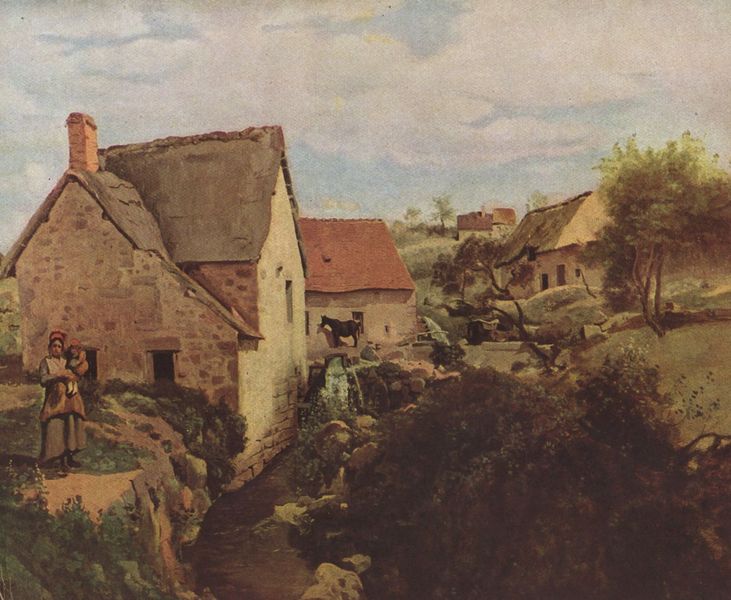
Titel: Hütten mit Mühle am Bachufer
Künstler: Jean Baptiste Camille Corot
Standort: Paris
Institution: Musée Cognaq-Jay
Schlagwörter: baum, blau, blätter, dunkel, felsen, gemälde, himmel, laub, mann, schatten, wasser, weiß, wolken, bäume, fluss, gelb, grün, landschaft, menschen, mädchen, ocker, ufer, abend, braun, fenster, frankreich, frau, hell, hintergrund, licht, pastell, schwarz, stroh, szene, dach, gebäude, gras, haus, hund, rasen, rot, tier, tiere, wiese, beige, rock, wand, arm, faru, mensch, stehen, stein, steine, tragen, holland, öl, bach, dämmerung, horizont, häuser, mühle, natur, strauch, brücke, busch, büsche, gewässer, rauch, sträucher, land, kind, mutter, blatt, pflanzen, wasserfall, anhöhe, bauern, esel, genre, kamin, pferd, schornstein, garten, stilleben, schürze, magd, ansicht, italien, naturalismus, ort, bäuerin, ernte, lehm, fels, dorf, dächer, mauer, schornsteine, ziegel, hecke, kuh, backstein, bauernhof, herbst, idylle, böschung, pastös, einfach, glanz, maler, still, bauer, erker, ärmlich, provence, rinnsal, mauerwerk, lauf, leinwand, gemäuer, biedermeier, ziegeln, ziegelsteine, firnis, ländlich, blattwerk, stall, bachlauf, gehöft, siedlung, graben, naturalistisch, armut, schief, toskana, backsteine, russisch, steinwand, wassergraben, grabe, wassermühle, mediteran, fraz, ungarn, frau mit kind, steinhäuser, schnelle, himmelwolken, pasteuse, konzepzion, tobel, 1789, 17, wimmel, stsin, ziegel rot